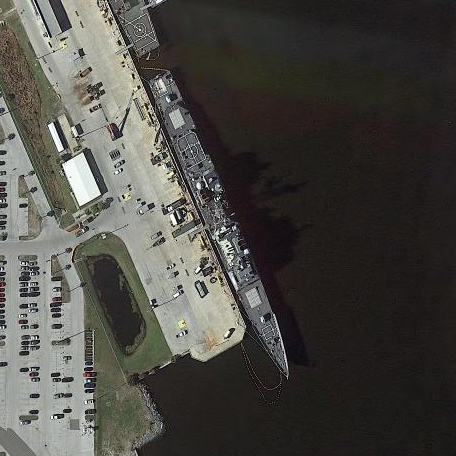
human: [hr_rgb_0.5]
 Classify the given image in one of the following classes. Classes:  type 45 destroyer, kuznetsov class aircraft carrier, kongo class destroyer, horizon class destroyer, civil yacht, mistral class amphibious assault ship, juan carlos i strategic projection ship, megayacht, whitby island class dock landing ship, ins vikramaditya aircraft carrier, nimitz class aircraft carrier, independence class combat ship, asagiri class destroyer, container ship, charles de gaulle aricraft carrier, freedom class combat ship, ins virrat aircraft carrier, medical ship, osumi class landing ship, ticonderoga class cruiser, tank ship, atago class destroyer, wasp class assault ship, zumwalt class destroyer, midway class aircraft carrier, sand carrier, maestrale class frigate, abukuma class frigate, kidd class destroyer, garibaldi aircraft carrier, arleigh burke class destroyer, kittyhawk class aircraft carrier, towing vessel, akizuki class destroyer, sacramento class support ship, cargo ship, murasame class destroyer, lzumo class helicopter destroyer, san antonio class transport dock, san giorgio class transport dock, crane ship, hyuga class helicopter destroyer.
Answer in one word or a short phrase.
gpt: Ticonderoga class cruiser